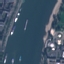
Label: River